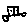
Label: car